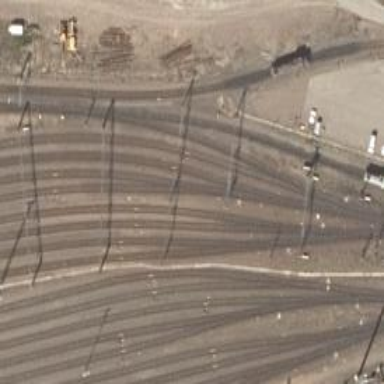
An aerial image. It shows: Rail yard with electrified contact lines for the trains.